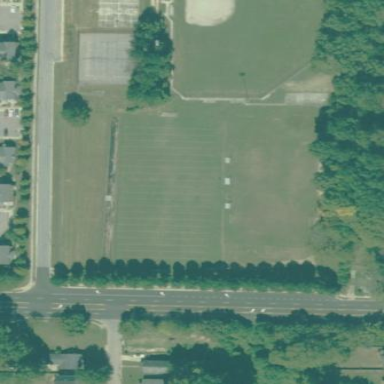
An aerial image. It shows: American football pitch.